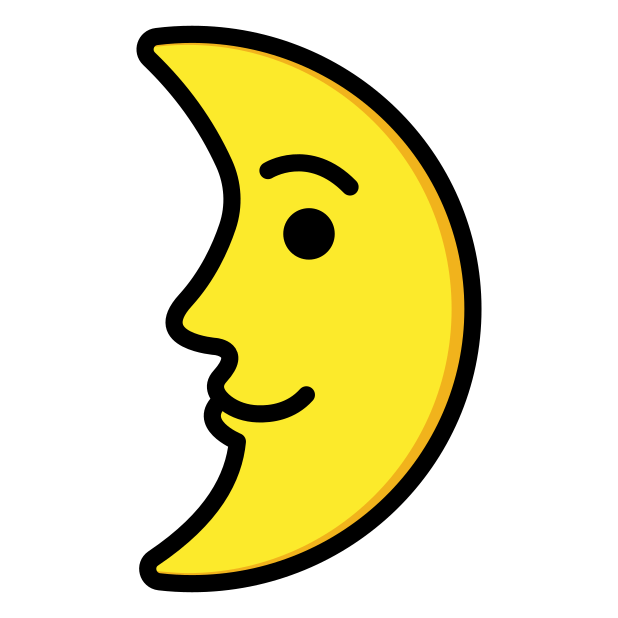
first quarter moon face